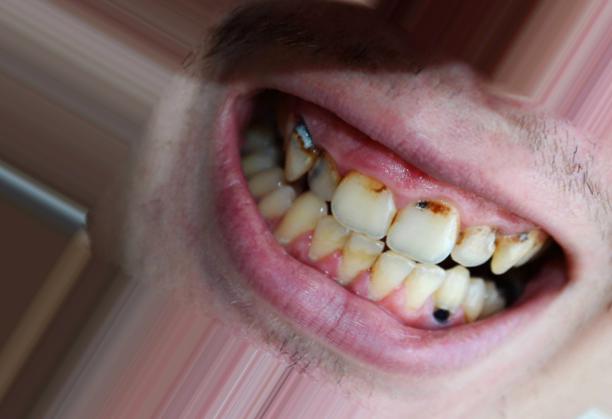
Condition: Caries